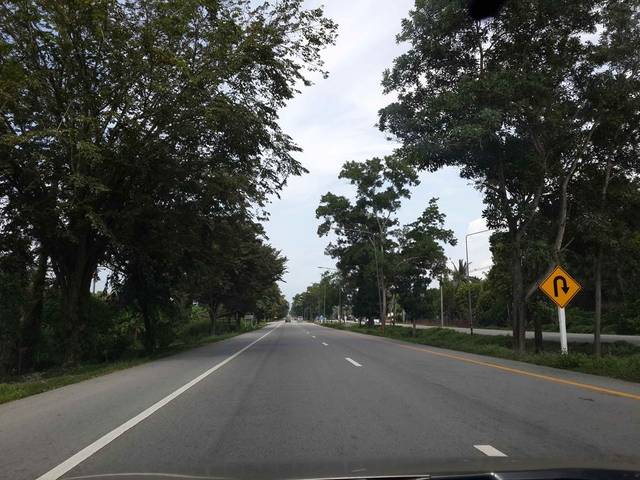
Region: Thailand
Coordinates: 6.405, 101.764